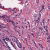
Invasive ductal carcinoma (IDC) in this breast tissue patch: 1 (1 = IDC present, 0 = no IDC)